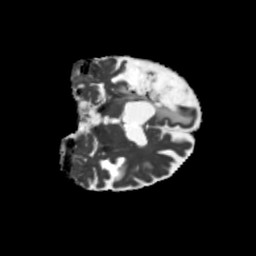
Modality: MD
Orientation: coronal
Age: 68
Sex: male
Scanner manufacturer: siemens
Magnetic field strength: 3 T
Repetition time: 5.25 s
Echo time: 0.08 s